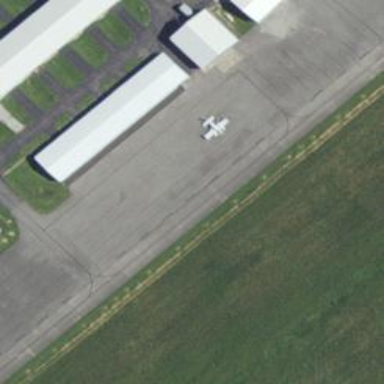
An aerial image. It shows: Image of taxiway at airport.